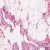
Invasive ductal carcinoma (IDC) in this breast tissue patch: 0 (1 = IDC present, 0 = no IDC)